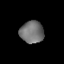
Tissue: lung
Cell type: Epithelial cells
Senescence score: 0.216
Nuclear area (px): 511
Mean DAPI intensity: 115.049